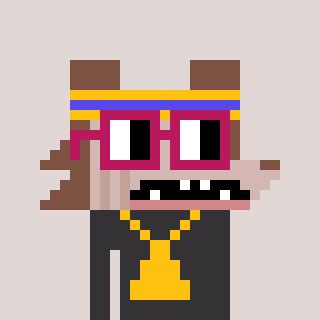
a pixel art character with square dark red glasses, a werewolf-shaped head and a grayscale-colored body on a warm background